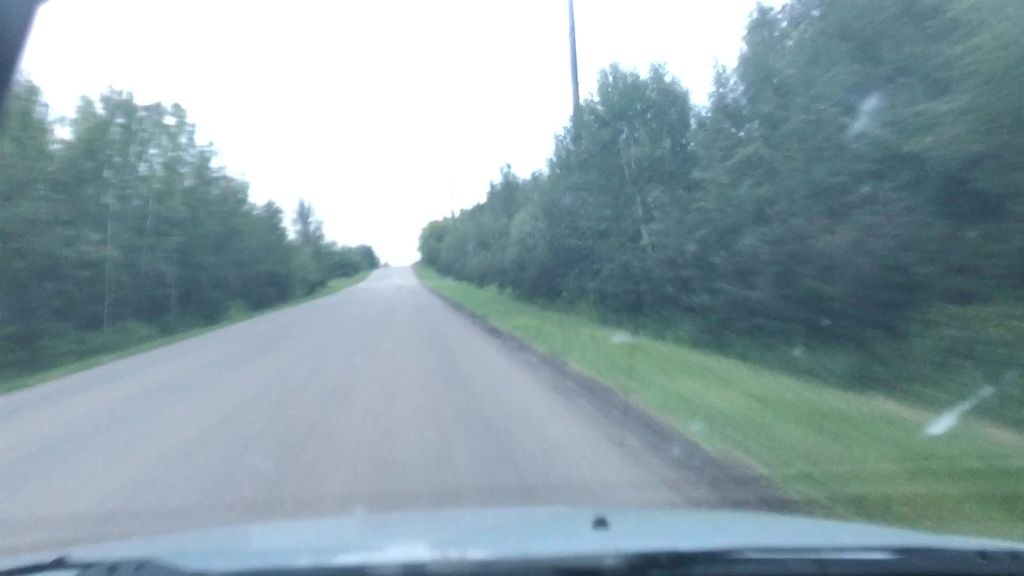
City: edmonton